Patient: sex M, age 43
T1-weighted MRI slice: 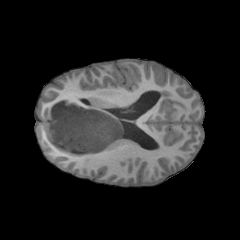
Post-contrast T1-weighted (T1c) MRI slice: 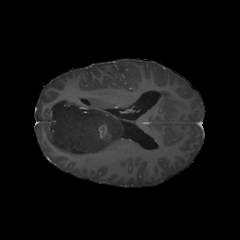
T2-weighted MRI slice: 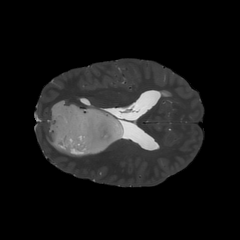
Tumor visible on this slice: yes
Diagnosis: Astrocytoma, IDH-mutant
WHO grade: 4